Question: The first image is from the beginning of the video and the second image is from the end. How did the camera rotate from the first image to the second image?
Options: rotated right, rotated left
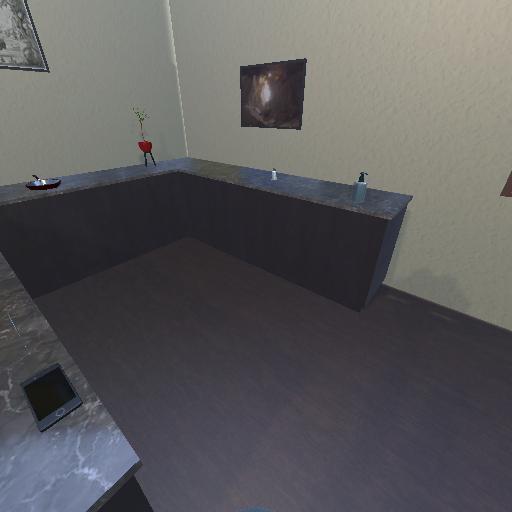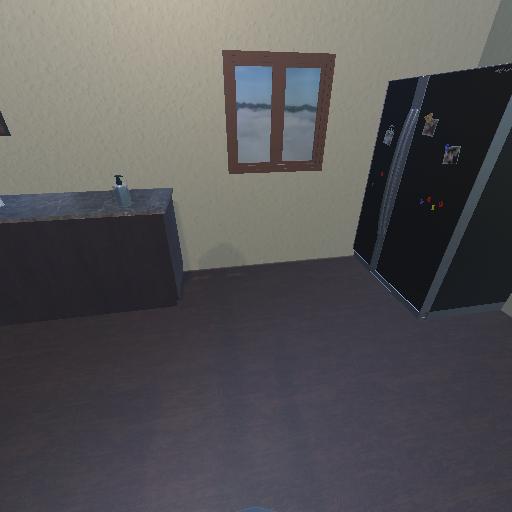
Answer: rotated right